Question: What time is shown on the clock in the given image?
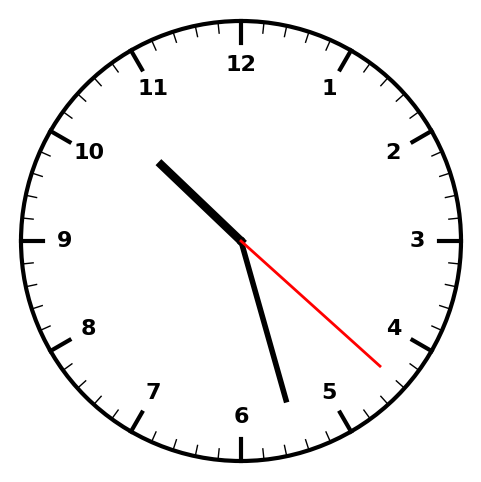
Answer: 10:27:22